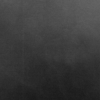
Label: dusty